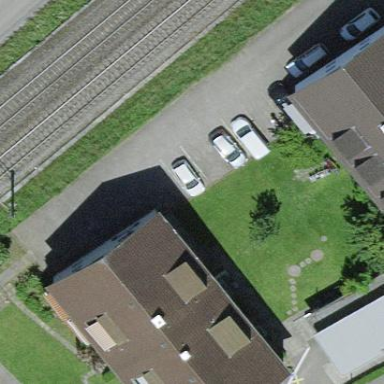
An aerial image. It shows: Residential garden.